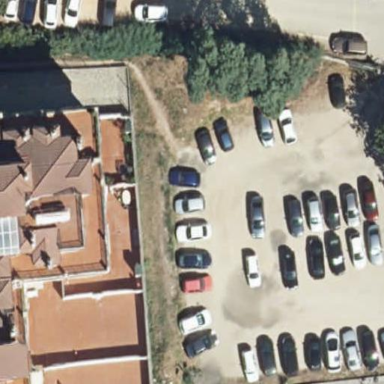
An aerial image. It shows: Unpaved parking area.